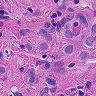
Metastatic tissue present: yes